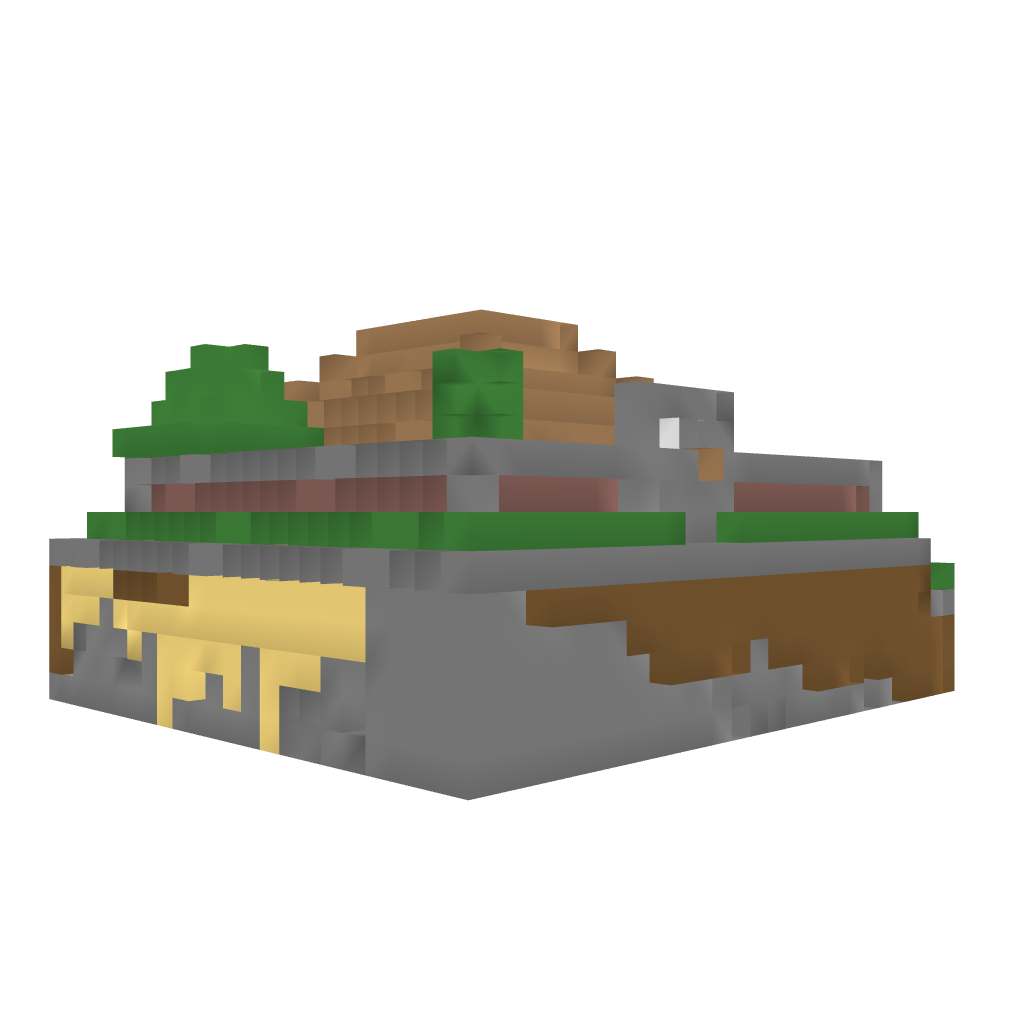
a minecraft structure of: Cosy House With A Garden bad low quality a lot of earth